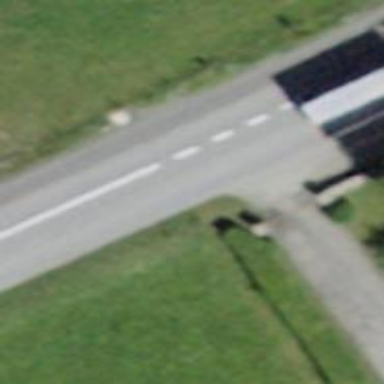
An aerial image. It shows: Secondary road with asphalt surface.